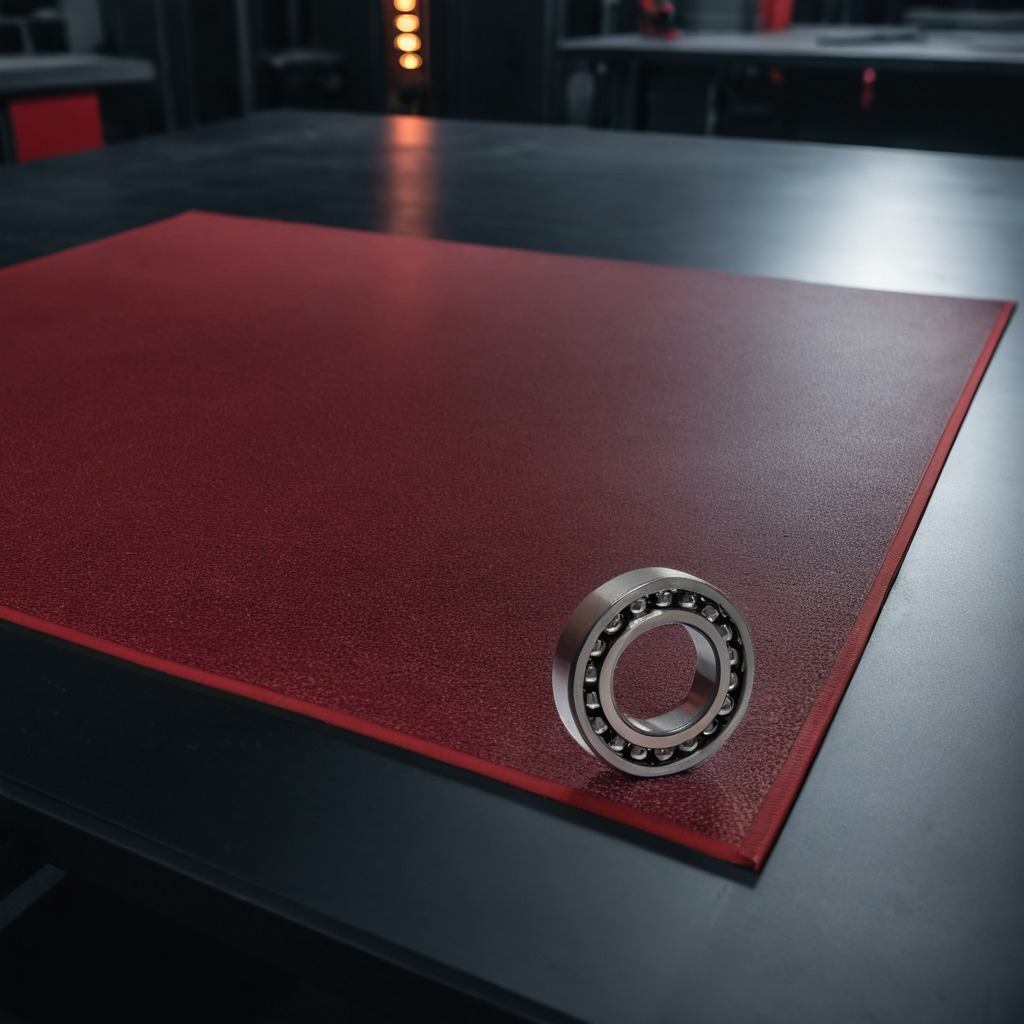
A metal ball bearing is lying on the tabletop.